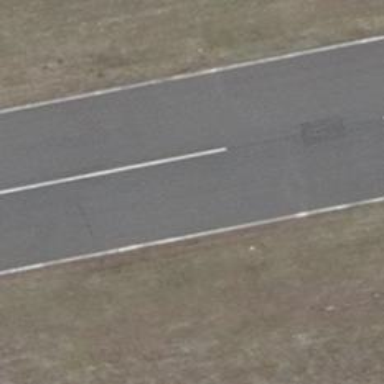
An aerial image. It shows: Runway edge aviation light.